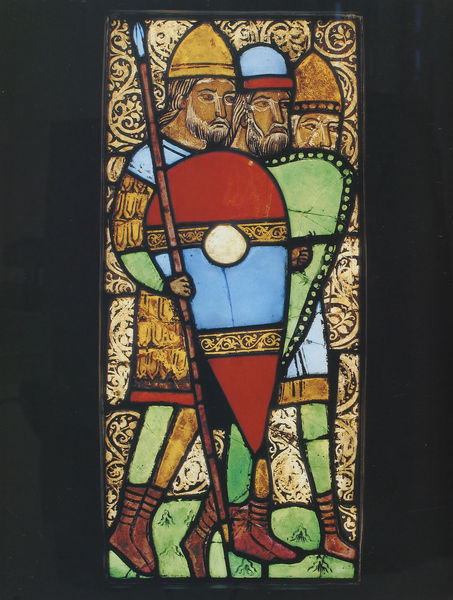
Titel: Drei Krieger
Standort: Soest, St. Patrokli (EU - D - NRW)
Schlagwörter: blau, kampf, mann, gelb, grün, bar, bunt, fenster, glas, licht, männer, rot, ornament, bart, bärte, wache, gehen, kirche, drei, krieg, lanze, grimmig, sandalen, schild, waffe, helm, stiefel, mosaik, ritter, feldzug, rüstung, schnörkel, helme, glasmalerei, mittelalter, krieger, speer, kriegerisch, sakral, kirchenfenster, glaskunst, kirchenfester schild speer helm